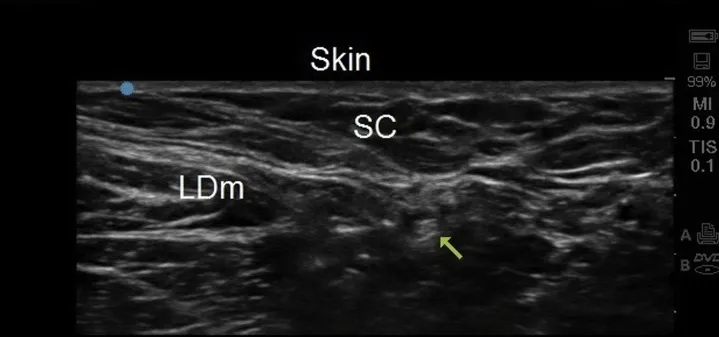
Cross-sectional view at the level of axilla near the scar. The arrow points at the medial brachial cutaneous nerve where it was injected proximally. SC: Subcutaneous tissue; LDm; Latissimus Dorsi muscle.
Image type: radiology (ultrasound)